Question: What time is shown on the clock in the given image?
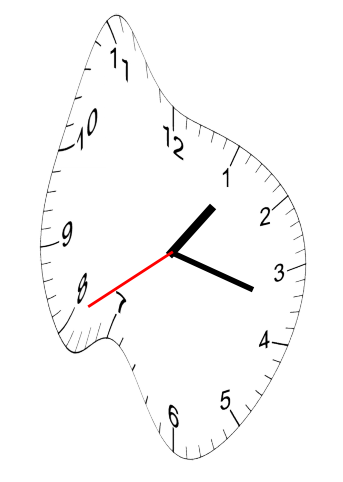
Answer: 01:17:40